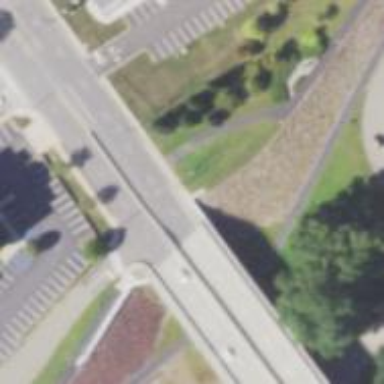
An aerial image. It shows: Asphalt path with excellent trail visibility.